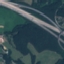
Land use / land cover: Highway